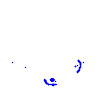
Particle: kaon